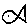
Label: fish